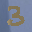
Label: 3